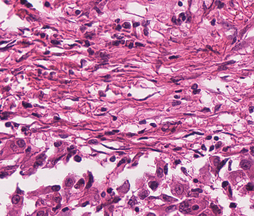
Tumor epithelial tissue: yes
Tumor-associated stroma tissue: yes
Normal tissue: no